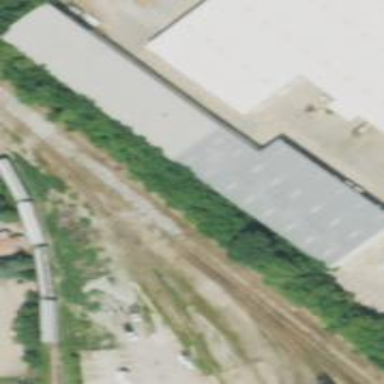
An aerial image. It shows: Railway spur service.